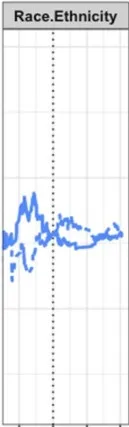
Demographic indicators among local and non-local participants (June 2020-April 2021). Who are white/European. Blue). Solid lines indicate trends for local participants and dashed line indicate trends for non-local participants. High numbers on the y-axis indicate higher income, higher education, and perdominantly white samples. The checked vertical line signifies the date of our lab meeting in October 2020, when we set new goals for reaching more participants outside of academic families.
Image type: chart (chart)